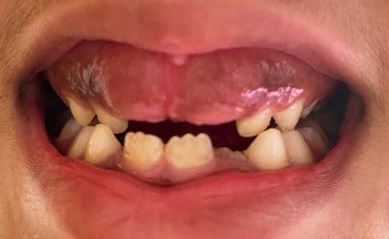
Condition: hypodontia